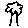
Label: tree